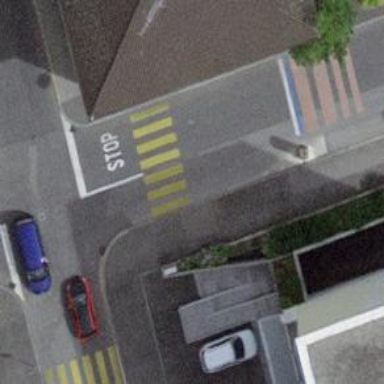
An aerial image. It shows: Marked crossing with zebra markings on the road.